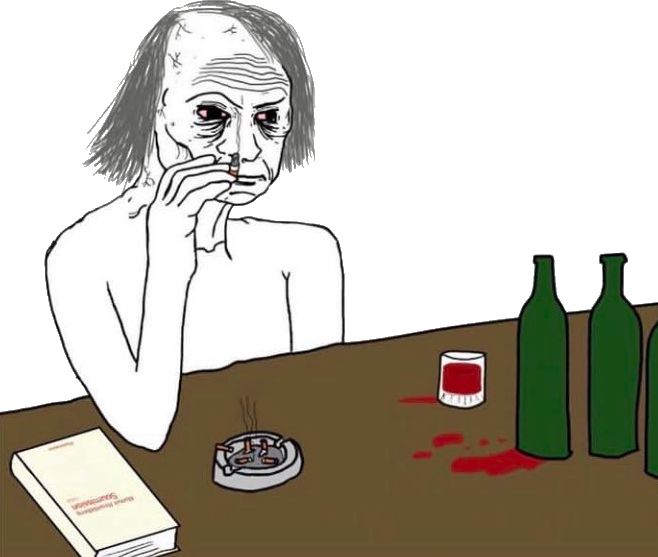
Label: 5_Doomer